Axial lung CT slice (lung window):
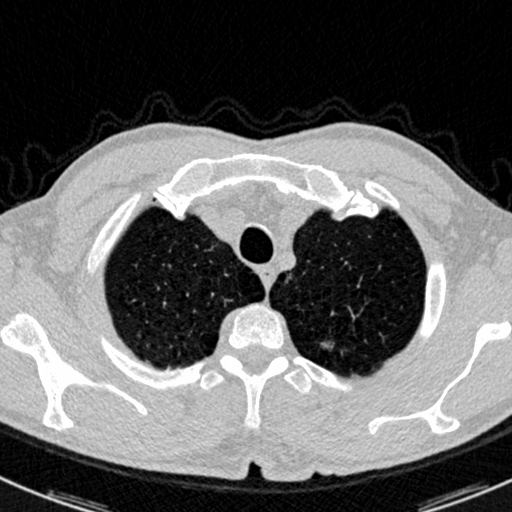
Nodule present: yes
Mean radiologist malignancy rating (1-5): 4